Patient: sex F, age 52
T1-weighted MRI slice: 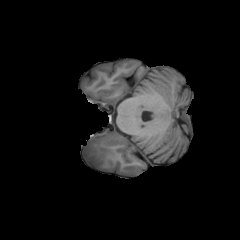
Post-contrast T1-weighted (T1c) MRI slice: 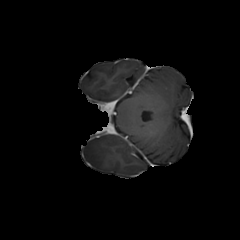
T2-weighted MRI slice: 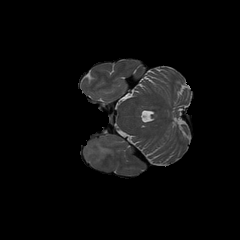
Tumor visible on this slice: yes
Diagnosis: Glioblastoma, IDH-wildtype
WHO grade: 4